Interaction volume radius: 5 \u00c5
Interaction volume height: 20 \u00c5
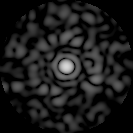
Disorder parameter: 0.7971